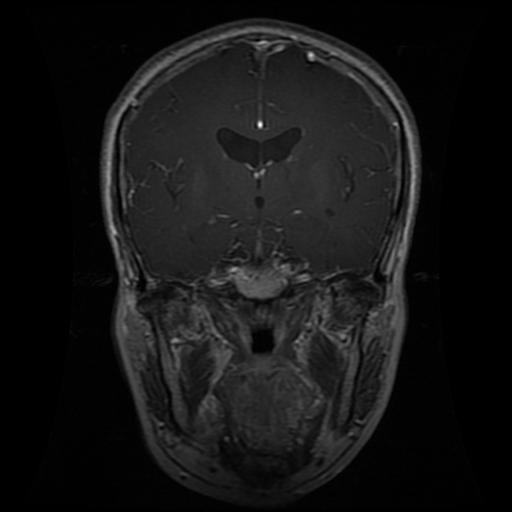
Label: glioma